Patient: sex M, age 81
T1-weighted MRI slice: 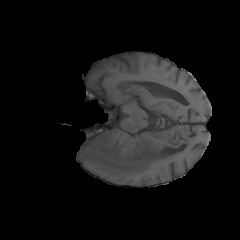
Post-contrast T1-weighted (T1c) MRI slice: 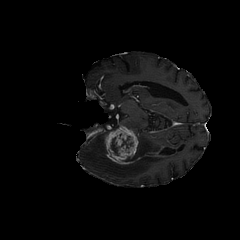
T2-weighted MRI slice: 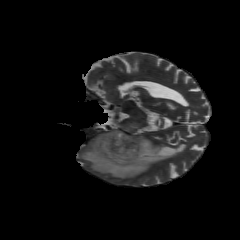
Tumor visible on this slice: yes
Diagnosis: Glioblastoma, IDH-wildtype
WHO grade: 4